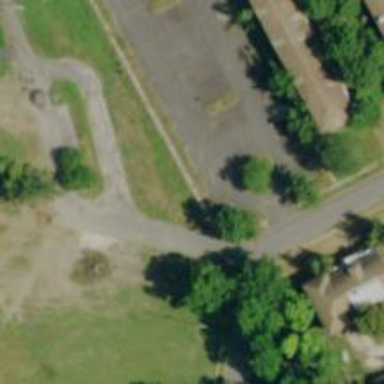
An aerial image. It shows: Alley designated for service vehicles.